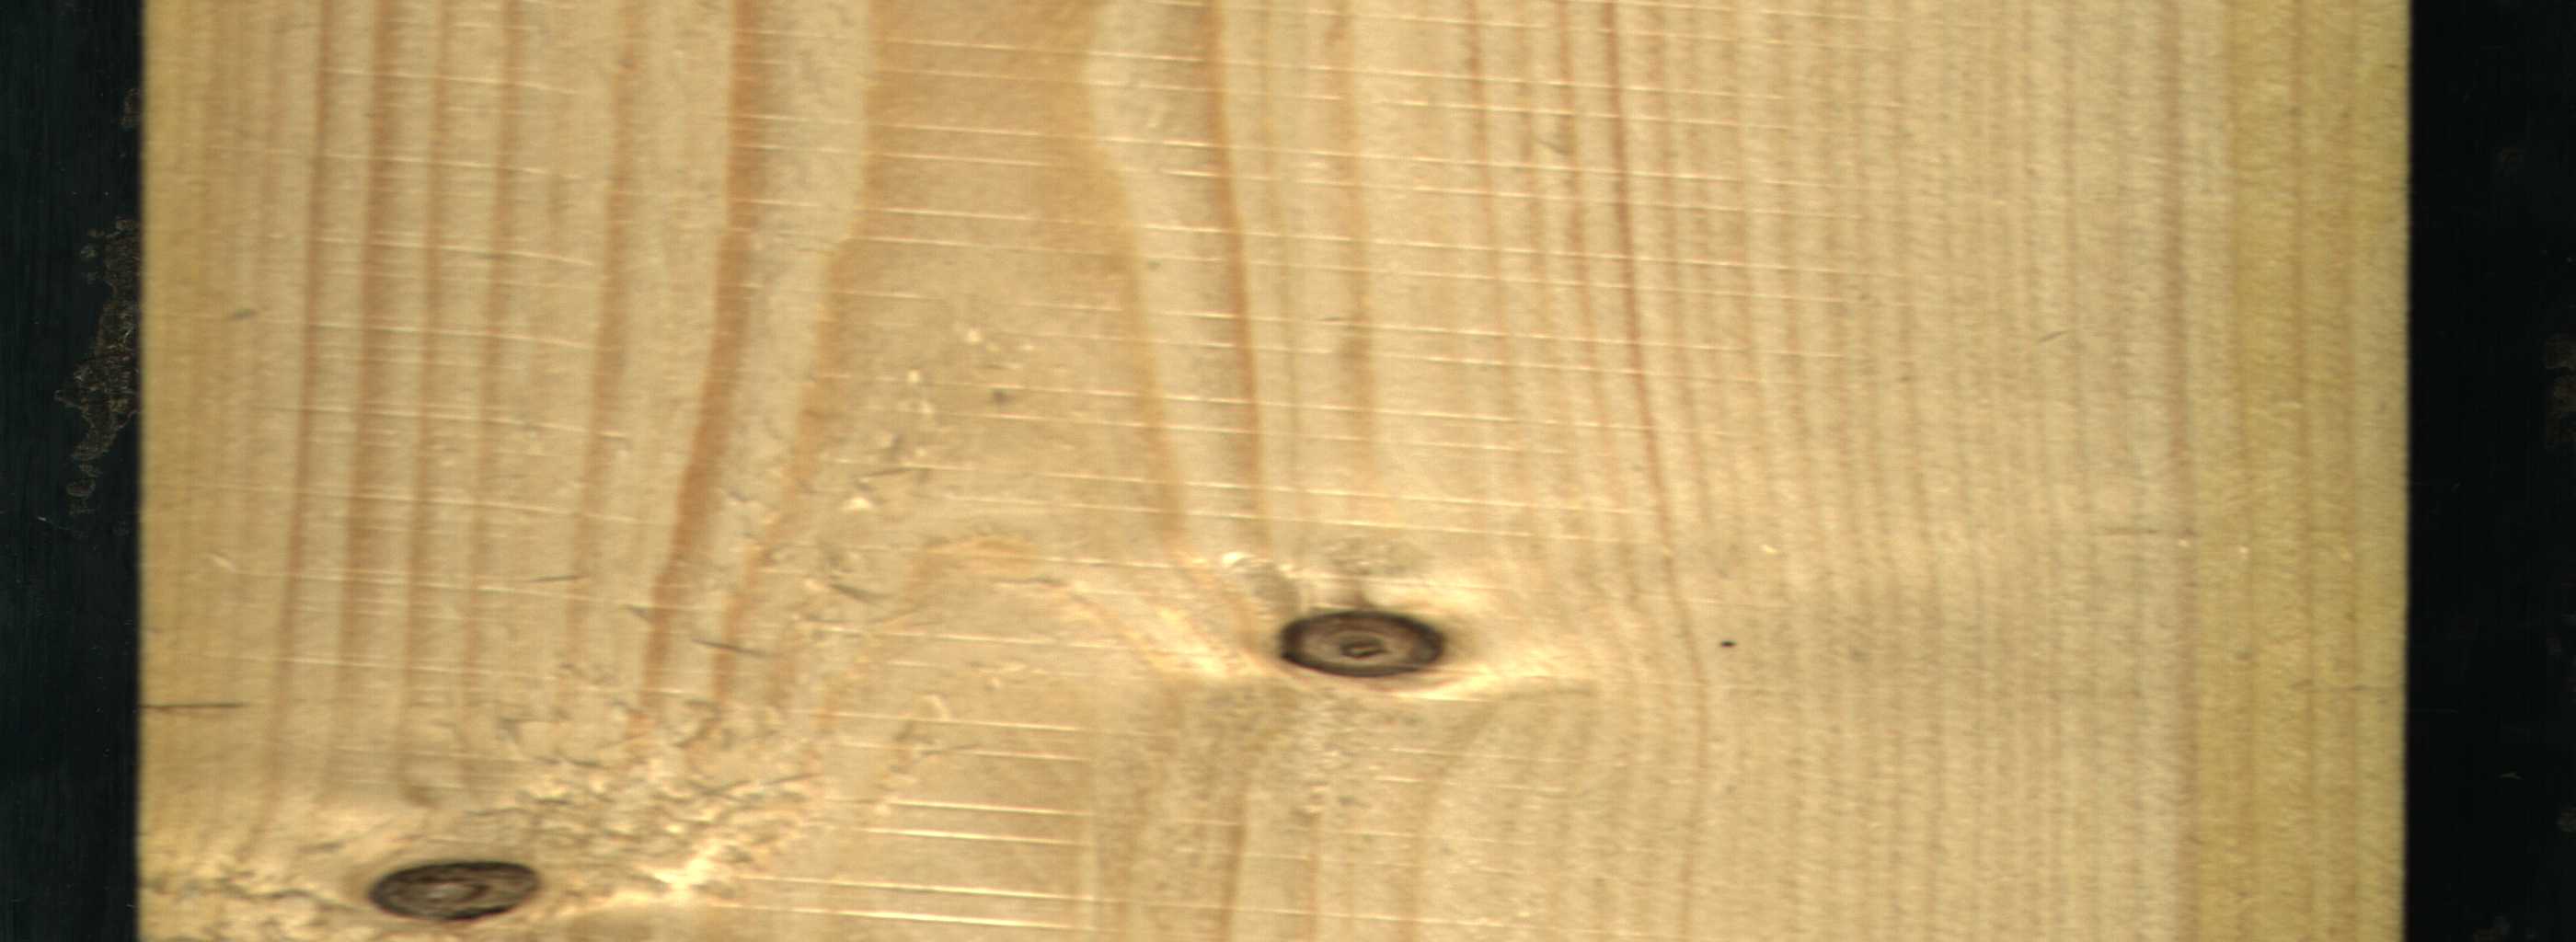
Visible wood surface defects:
Dead_Knot
Dead_Knot